Field crop: maize
Growth stage: 1
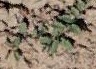
Species: convolvulus